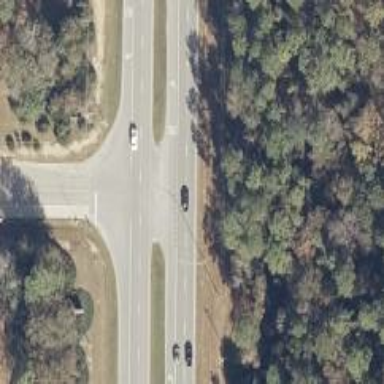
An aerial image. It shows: Trunk link highway.